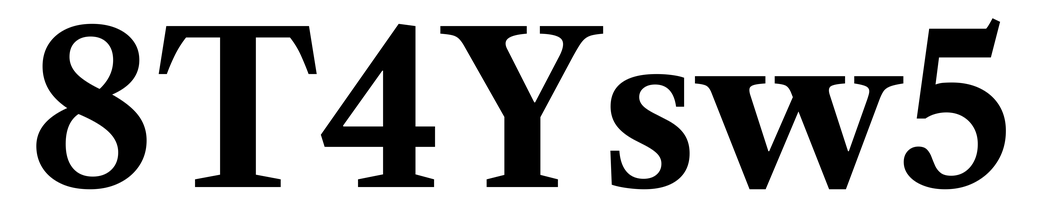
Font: LibreCaslonText_Bold